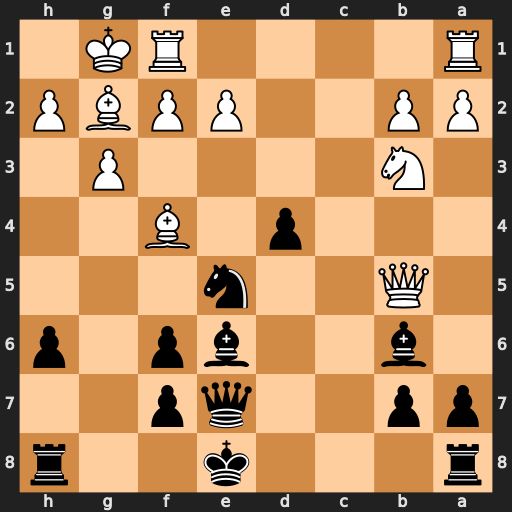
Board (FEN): r3k2r/pp2qp2/1b2bp1p/1Q2n3/3p1B2/1N4P1/PP2PPBP/R4RK1
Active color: b
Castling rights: kq
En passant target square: -
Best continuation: Bd7 Qxb6 axb6